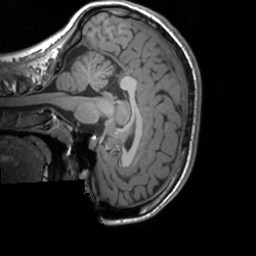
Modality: T1w
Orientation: sagittal
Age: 21
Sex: female
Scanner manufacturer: siemens
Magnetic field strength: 3 T
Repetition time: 1.9 s
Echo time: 0.00226 s